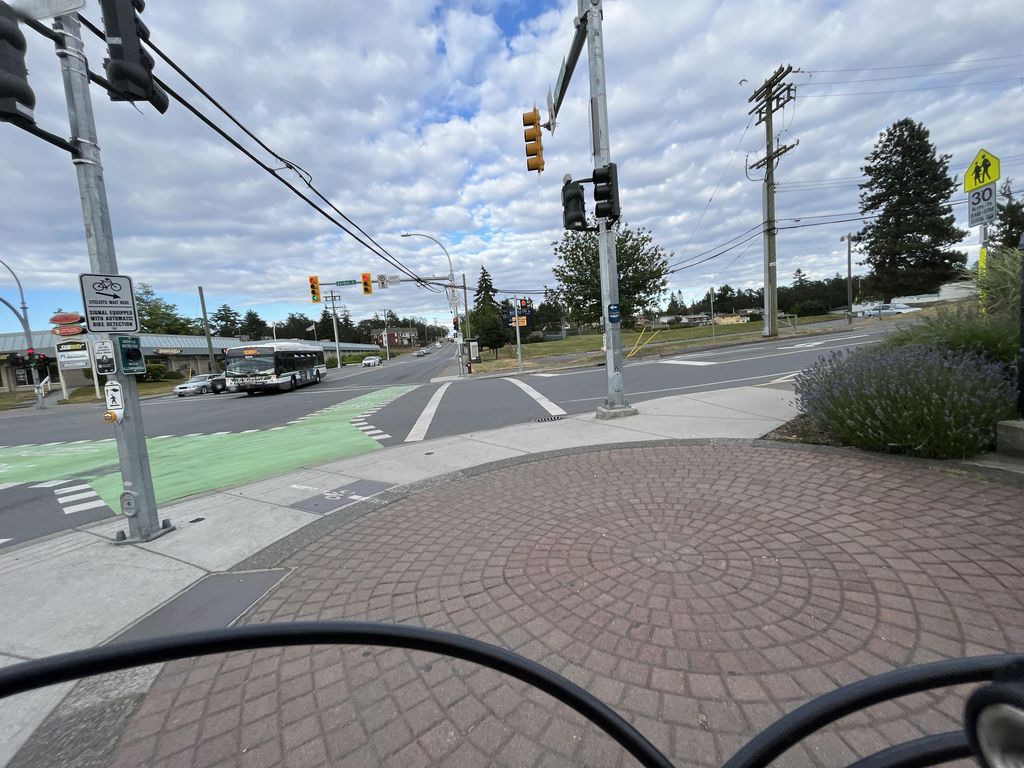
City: victoria